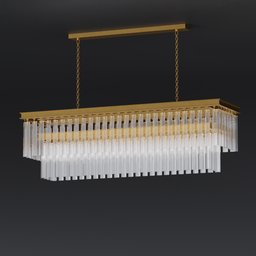
Label: lighting